Interaction volume radius: 5 \u00c5
Interaction volume height: 30 \u00c5
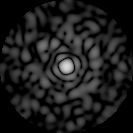
Disorder parameter: 0.8552